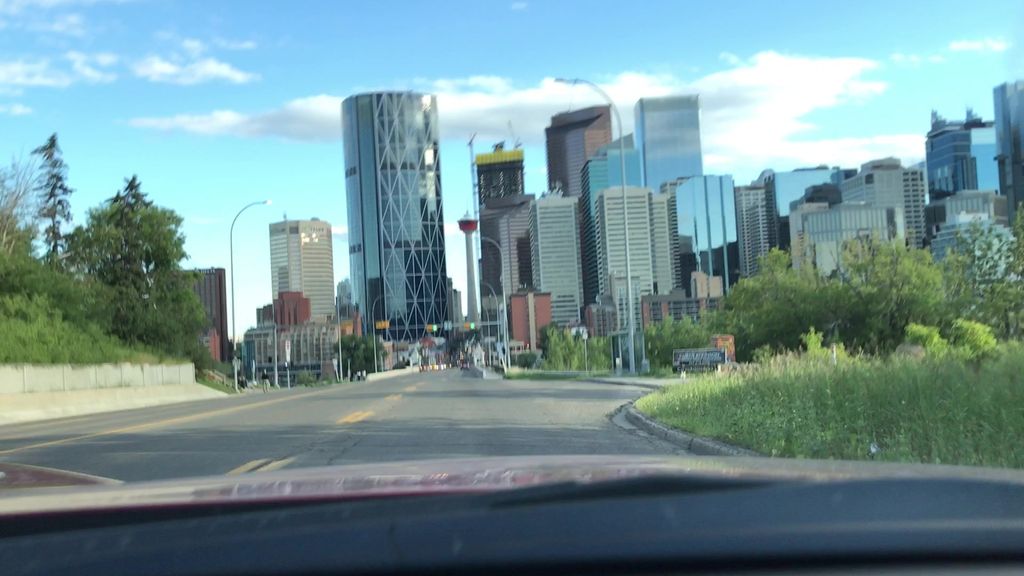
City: calgary